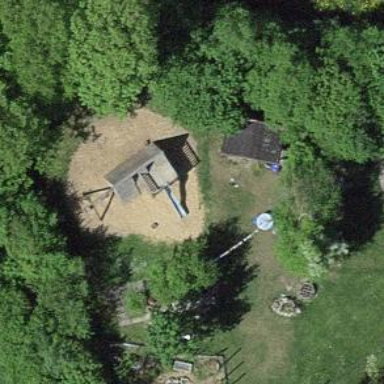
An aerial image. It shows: Playground with various play structures.